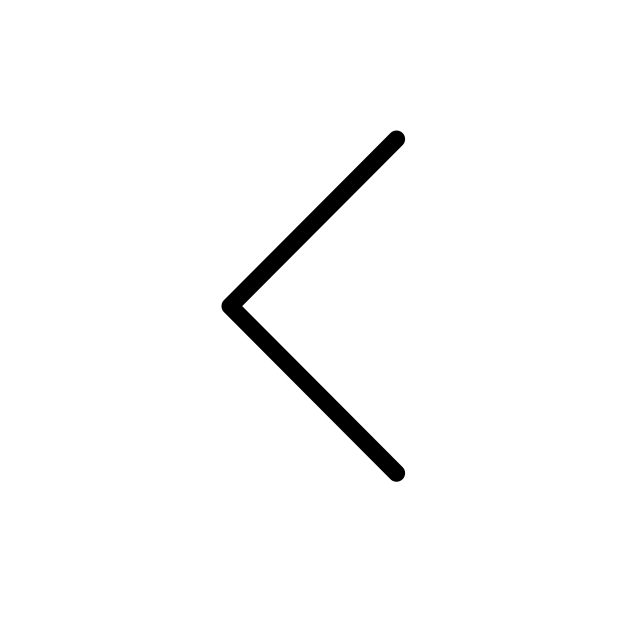
return